Brain MRI, t1w sequence, axial 2D slice.
Patient: age 25, sex F, weight 78 kg, height 1.78 m
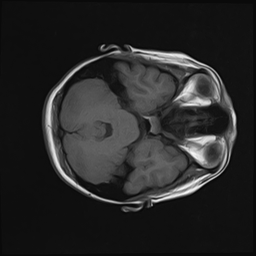